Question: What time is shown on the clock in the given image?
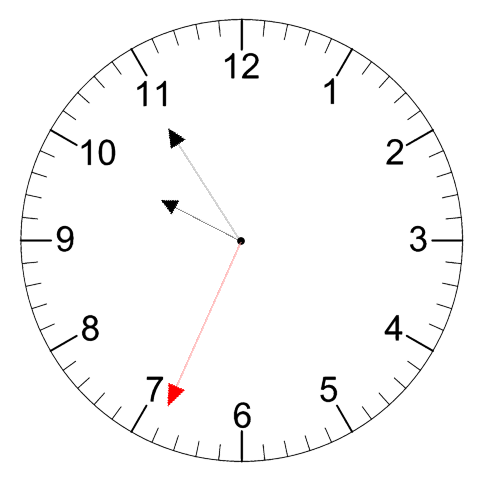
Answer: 09:54:34